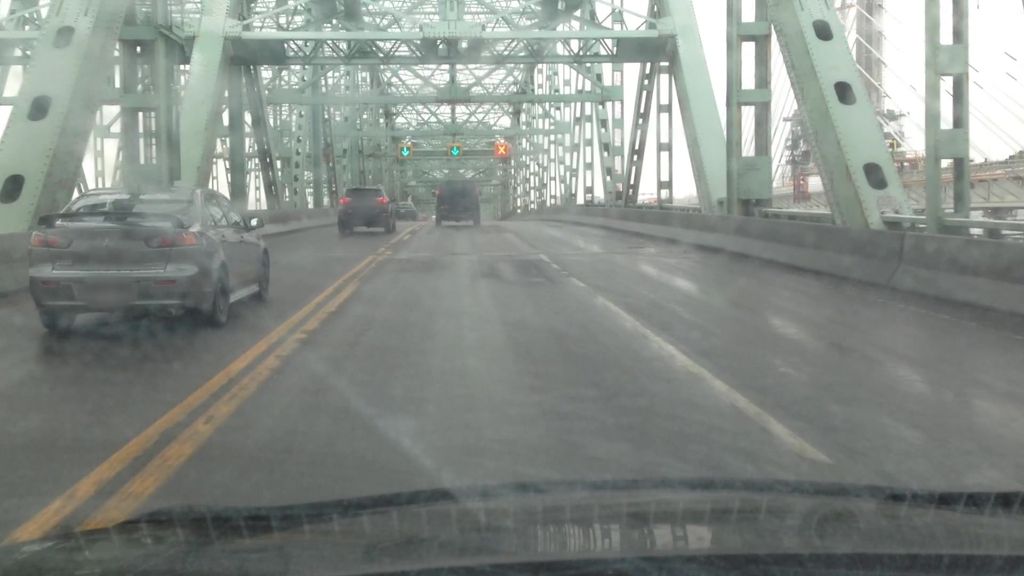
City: montreal